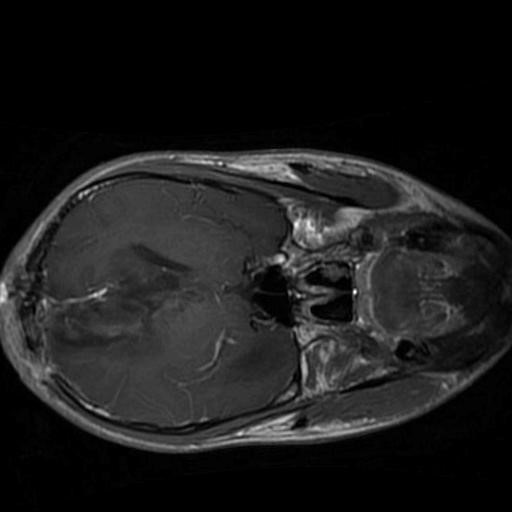
Label: brain_glioma